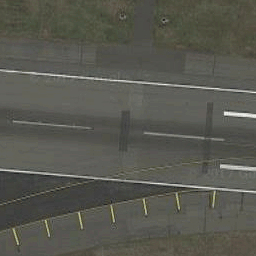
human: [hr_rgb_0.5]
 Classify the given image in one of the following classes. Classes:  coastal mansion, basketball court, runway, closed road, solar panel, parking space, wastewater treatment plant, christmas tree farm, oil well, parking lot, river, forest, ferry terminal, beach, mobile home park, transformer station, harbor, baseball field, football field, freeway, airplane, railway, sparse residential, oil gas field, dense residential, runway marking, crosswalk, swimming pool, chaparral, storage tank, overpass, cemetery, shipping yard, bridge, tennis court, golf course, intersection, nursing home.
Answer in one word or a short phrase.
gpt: runway